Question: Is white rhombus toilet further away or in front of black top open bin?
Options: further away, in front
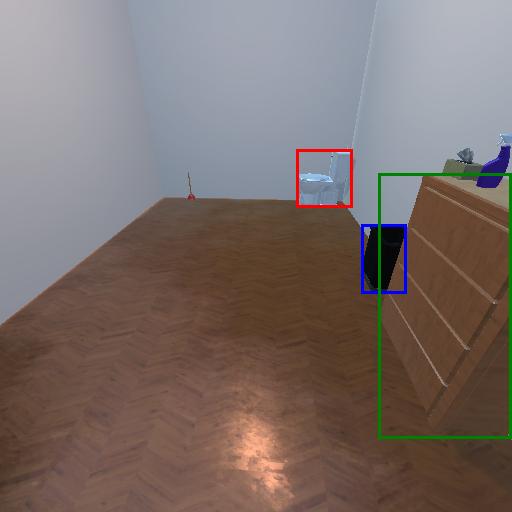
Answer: further away